Question: > How to resolve "Invalid 'X-Frame-Options' header encountered when loading "?!
when i insert the google map in our html code then
I am getting the error which is describe in attached image.

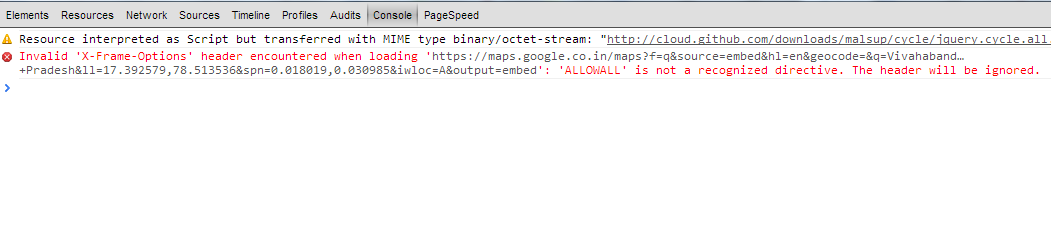
Answer: You don't control Google's HTTP headers, so you can't (short of getting a job where you do control them) make them <URL>.